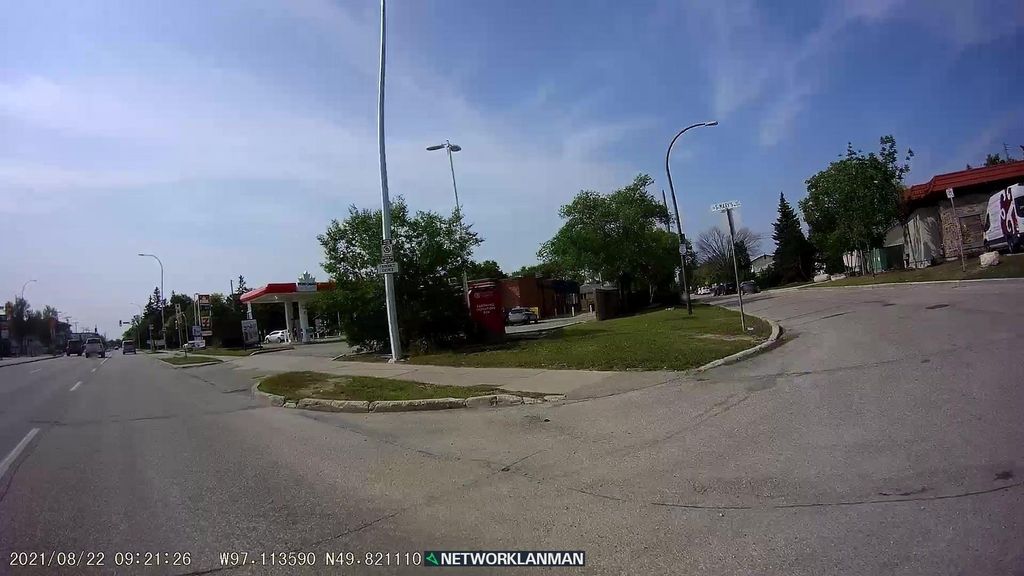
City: winnipeg